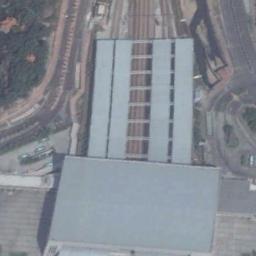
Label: railway_station